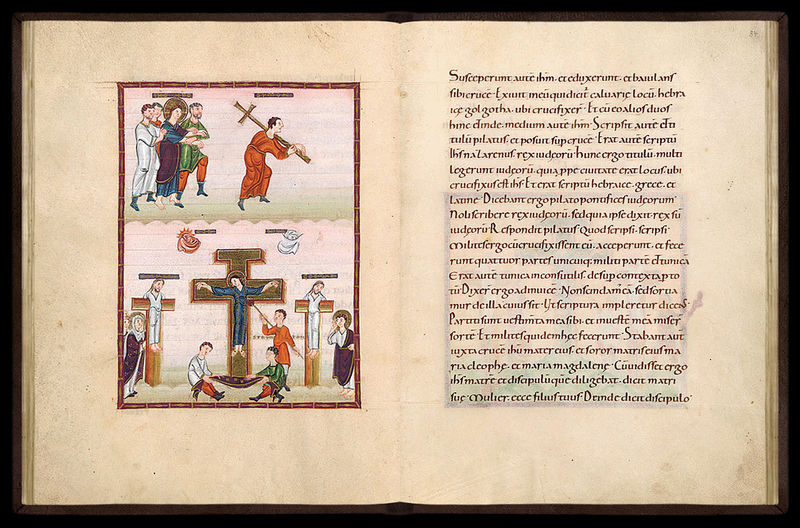
Titel: Egbert- Codex (Codex Egberti)
Institution: Trier, Stadtbibliothek/Stadtarchiv
Schlagwörter: blau, weiß, frauen, grün, menschen, braun, männer, orange, rot, bibel, falten, hinrichtung, rahmen, tod, schrift, lila, lanze, faltenwurf, buch, kreuz, illustration, text, buchseite, heiligenschein, kreuze, christus, jesus, kreuzigung, heilige, maria, buchseiten, szenen, knick, handschrift, purpur, kreuzgang, latein, lateinisch, buchmalerei, kreuzweg, manuskript, 3